Question: I'm using Octave 3.8.1.
Consider the following code:
'''
I=4;
J=6;
for j=1:J
for i=1:I
g=subplot(I,J,(i-1)*J+j);
imagesc(rand(20,20));
end
end
'''
This produces the following plot:

Why aren't the subplots equally sized?
What do I need to do to get them equally sized?
I'm using the default FLTK module for plotting.
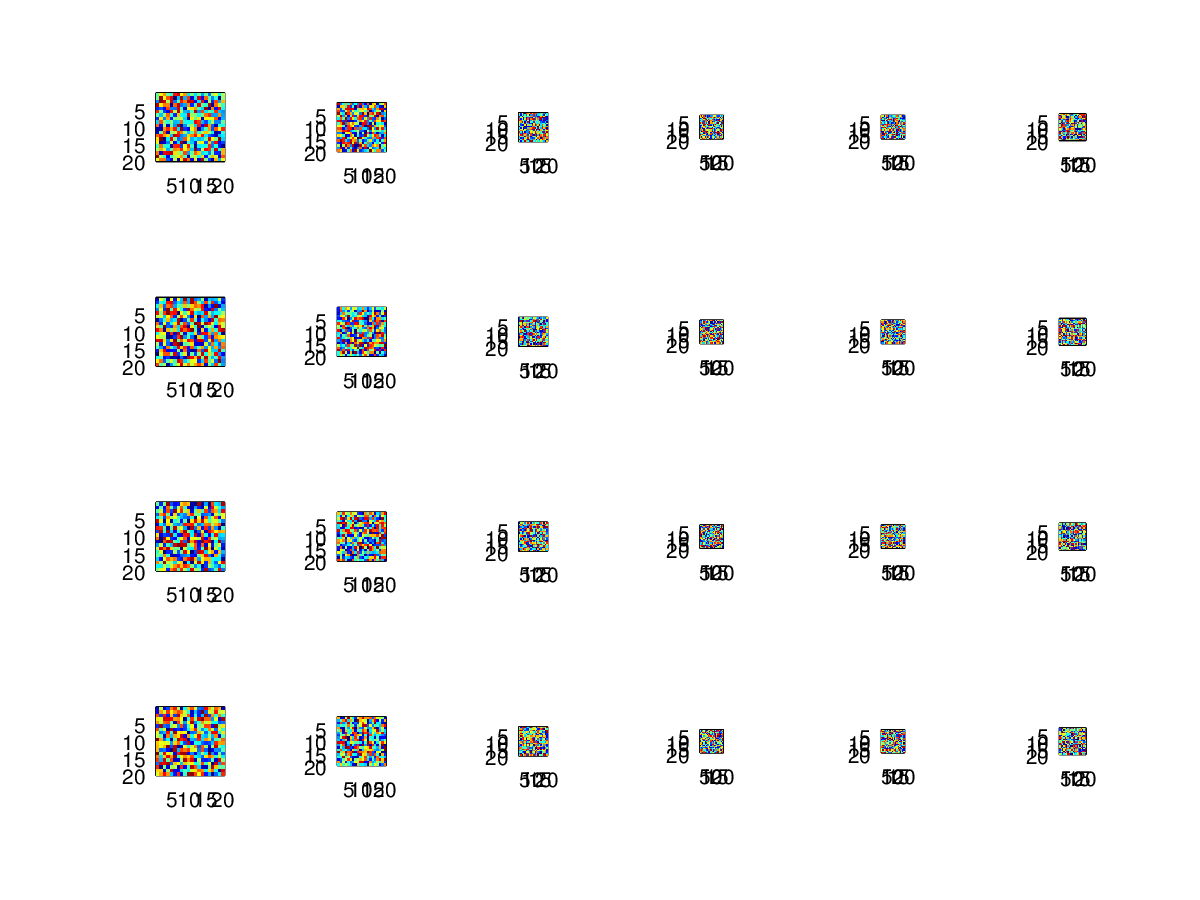
Answer: I'm writing my comments as an answer for those experiencing similar problems.
From the ArchLinux documentation: <URL> - it says FLTK has some serious instability issues. Try changing your default plotting system to 'gnuplot' instead.
Do this in the command prompt: 'graphics_toolkit("gnuplot");'
FWIW, I actually reconstructed your figure using FLTK on my end, and this is what I get:

---
So weird!... but the weirdness of FLTK may be platform dependent. I'm on Mac OS, so that may contribute why I'm not getting any weird results.
Glad to have helped!